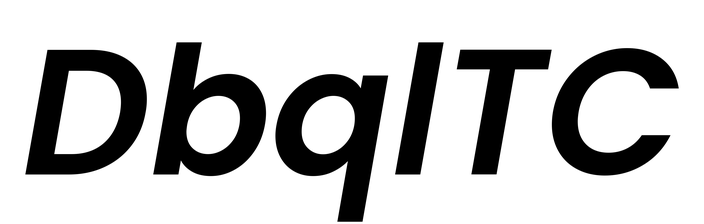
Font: Poppins-SemiBoldItalic